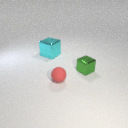
small green metal cube to the right of large cyan metal cube